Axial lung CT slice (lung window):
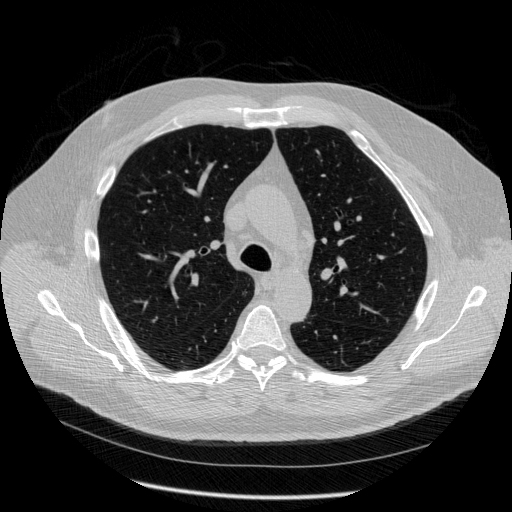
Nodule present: no